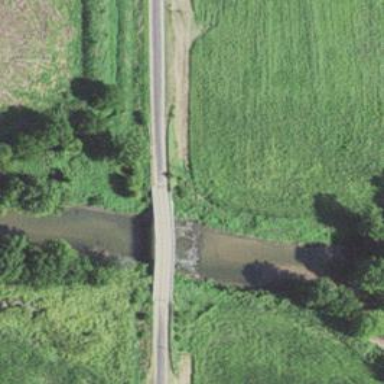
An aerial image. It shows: Unclassified road with bridge.